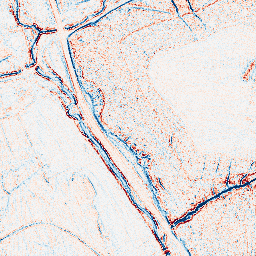
Category: edge_preserving
Decomposition family: bilateral
Decomposition parameters: d: 5
sigma_color: 150
sigma_space: 25
Upsampling method: fft_zeropad
Upsampling parameters: scale: 2
Upsampling scale: 2